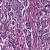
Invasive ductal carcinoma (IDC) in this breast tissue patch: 1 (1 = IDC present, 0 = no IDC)